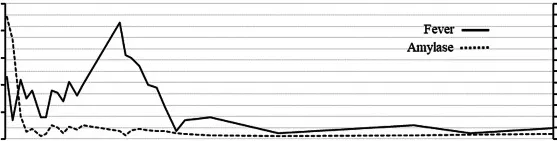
Clinical course after admission. Although the respiratory and renal impairments gradually improved, high-grade fever persisted until treatment for WON was initiated. MCFG: micafungin; MEPM: meropenem; mPSL: methylprednisolone; PSL: prednisolone; WON: walled-off necrosis.
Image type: chart (chart)